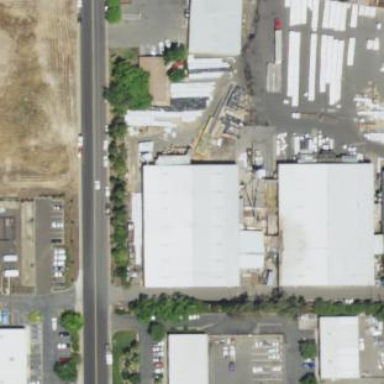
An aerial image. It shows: Warehouse.